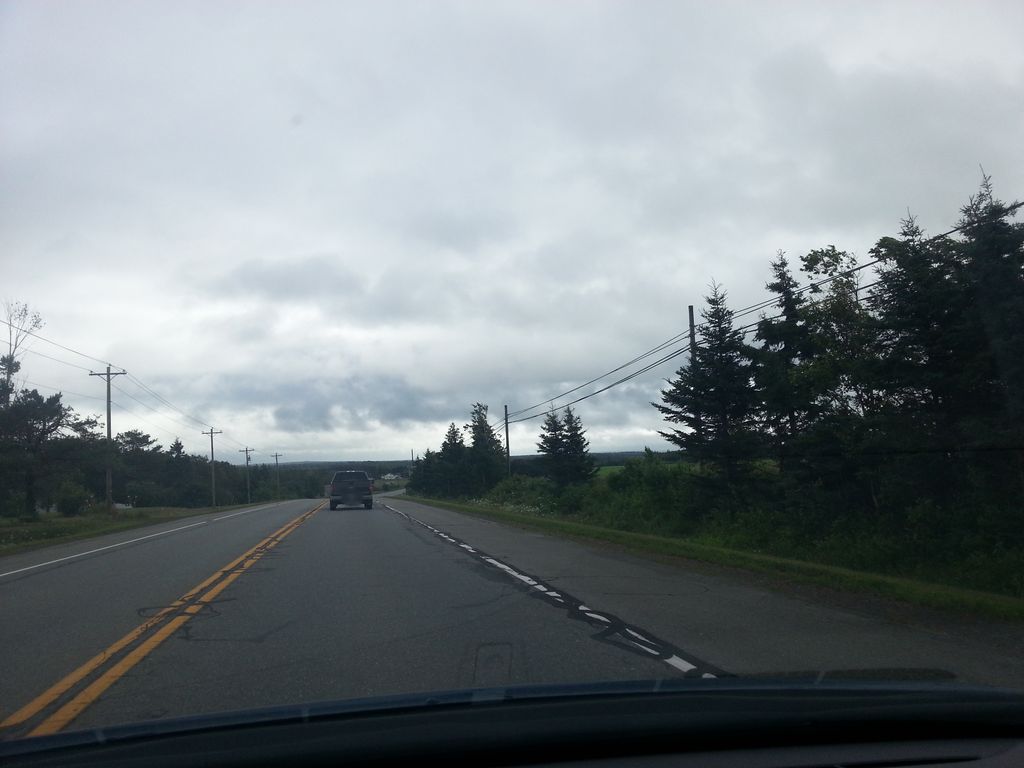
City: charlottetown